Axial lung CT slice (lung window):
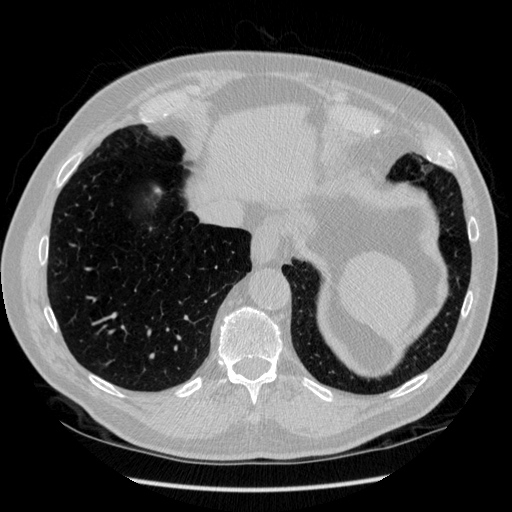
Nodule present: no